Question: I have a UIImageView on the screen. It displays an image with several colors. When I click on the image it crops a small portion of the image and set the cropped image to a new small UIImageView. For some reason the cropped image is always wrong. Check out the screenshot below:

Here is the complete code for touchesBegin:
'''
-(void) touchesBegan:(NSSet *)touches withEvent:(UIEvent *)event
{
CGPoint location = [[touches anyObject] locationInView:self.imageView];
UIImage *originalImage = self.imageView.image;
NSLog(@"x = %f, y = %f",location.x,location.y);
CGRect cropRegion = CGRectMake(location.x, location.y, 10, 10);
CGImageRef subImage = CGImageCreateWithImageInRect(originalImage.CGImage, cropRegion);
UIImage *croppedImage = [UIImage imageWithCGImage:subImage scale:originalImage.scale orientation:originalImage.imageOrientation];
[self.previewImageView setImage:croppedImage];
CGImageRelease(subImage);
}
'''
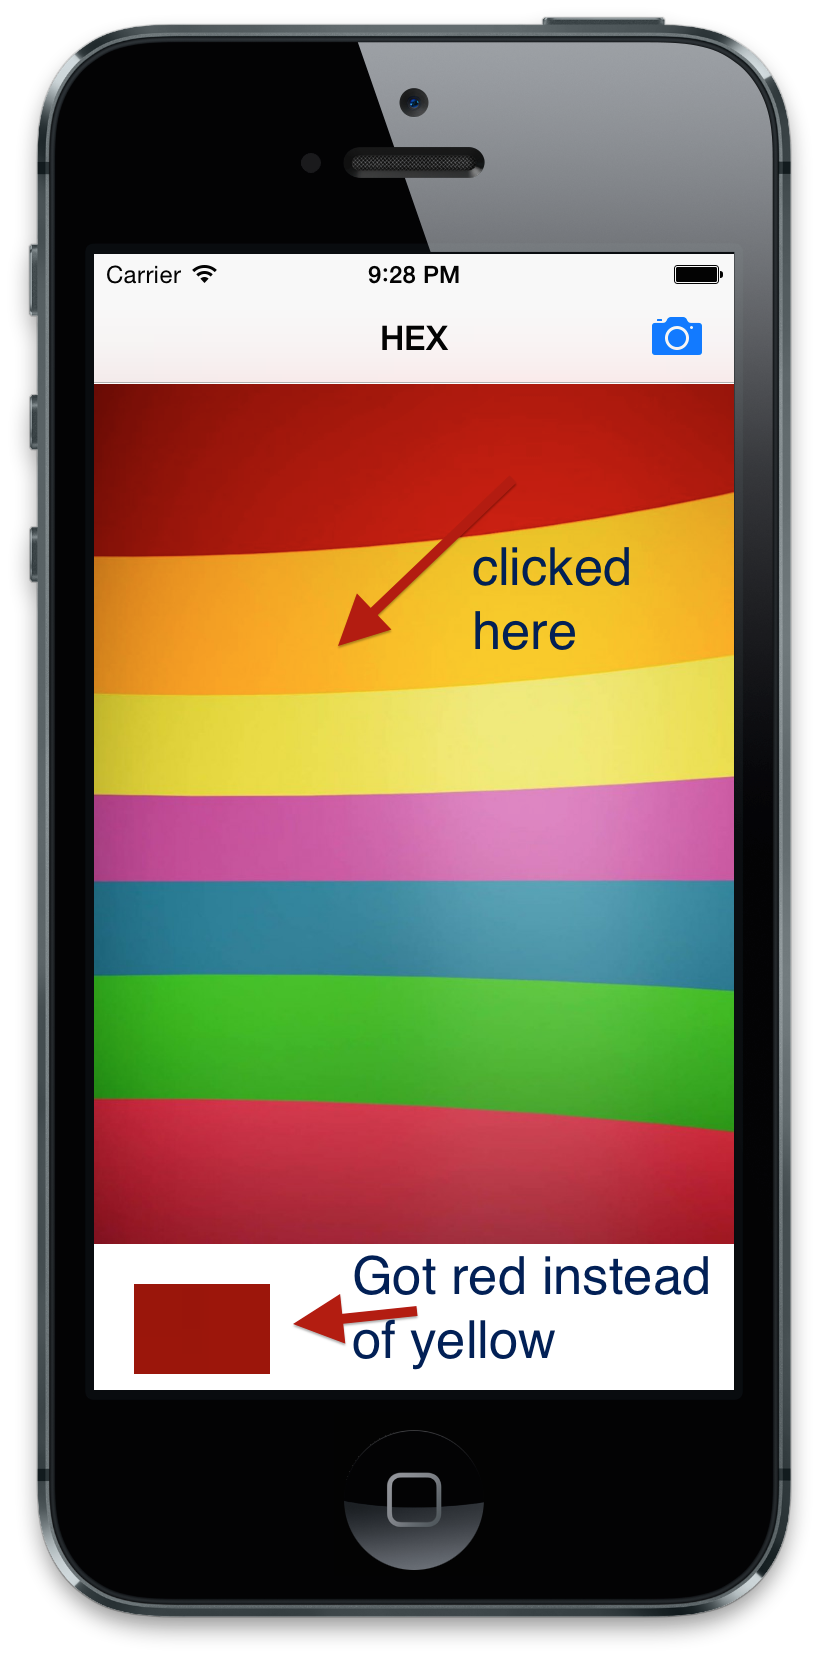
Answer: The most likely explanation is that the image size is larger than the view size, and so the image has been shrunk to fit the view. The result is that the view coordinates do not match the image coordinates, and hence the point returned by 'locationInView' cannot be used directly for the 'CGImageCreateWithImageInRect'.
To solve this problem you need to determine the x and y scale factors based on the 'self.imageView.bounds.size' and the 'originalImage.size', and then scale the 'location' accordingly.